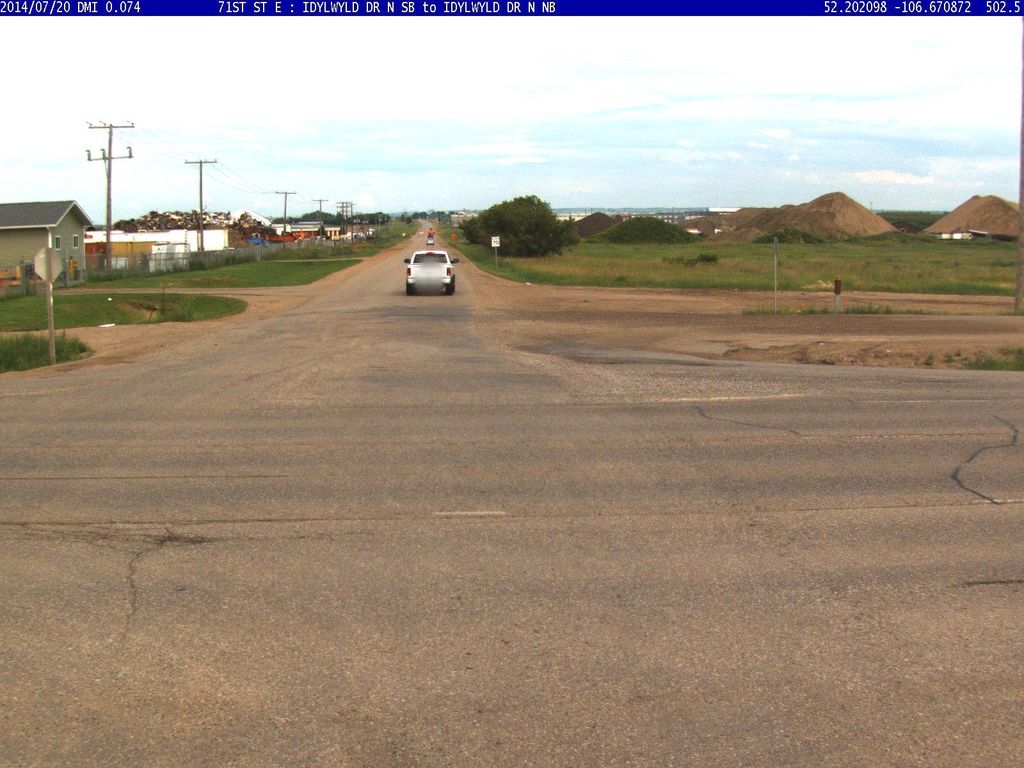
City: saskatoon